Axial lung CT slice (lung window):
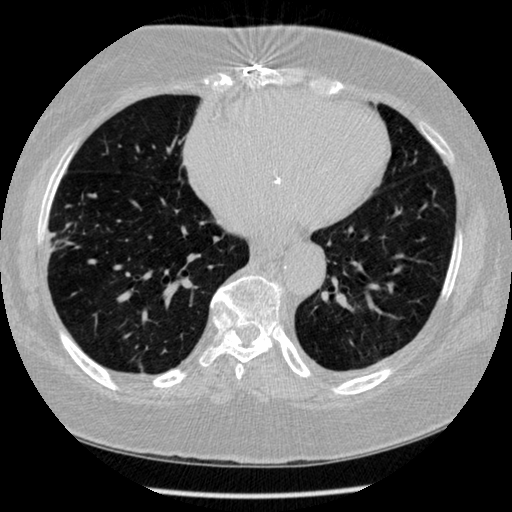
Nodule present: no